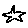
Label: star